Question: I'm building a Tree traversal program which allows users to run BFS and DFS traversals, as well as add and remove nodes.
What I'm stuck on is getting the node from the JComboBox and passing it to 'appendNode()'. I want to achieve this:

First, I add and connect a bunch of nodes... 'addNode()' adds nodes to the 'nodeList'.
Then I add all the nodes to JComboBox 'parents':
'''
for (Nodes n : nodeList) {
parents.addItem(n.getValue());
}
'''
As you can see above, the nodes are successfully added to the JComboBox.
Then I create a new class:
'''
//send in selected parent from combo box
AppendChildren ac = new AppendChildren(child, parents);
this.child.addActionListener(ac);
this.AddButton.addActionListener(ac);
'''
Which makes use of this class...
'''
class AppendChildren implements ActionListener {
private TextField child;
private JComboBox parents;
private int index;
public AppendChildren(TextField child, JComboBox parent, int parentIndex) {
this.child = child;
this.parents = parent;
this.index = parentIndex;
}
public void actionPerformed(ActionEvent ae) {
//set max input to 2 characters
if (child.getText().length() <= 0) {
addMoreMessage = "Please name your child...";
}
else {
addMoreMessage = "";
}
if (child.getText().length()>1) {
child.setText(child.getText().substring(0,1));
}
String childName = child.getText();
parents.setSelectedIndex(index);
Nodes newChild = new Nodes(childName, nodeX, nodeY, nodeWidth, nodeHeight);
appendNode(parentNode, newChild);
}
}
'''
Which calls 'appendNode(Nodes parent, Nodes child) {' to connect the nodes and recreate the adjacency matrix.
How can I get the Node selected from the JComboBox and pass it into 'appendNode()'? I'm able to get the string value from the TextField just fine...
Thanks!
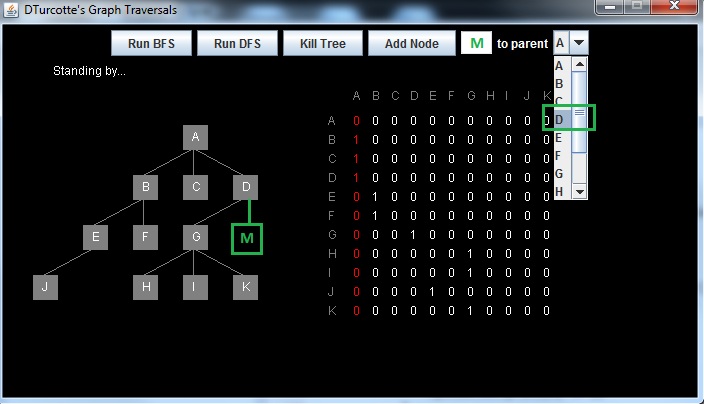
Answer: Assuming 'nodeList' is an 'ArrayList', try putting the following before the call of 'appendNode()':
'''
Nodes parentNode = nodeList.get(parents.getSelectedIndex());
'''
Since you've added the nodes to the combo box in the same order that they appear in 'nodeList' making them essentially mirrored, the above line should work.